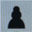
Piece: bP